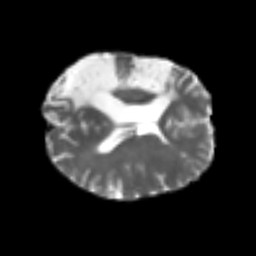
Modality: T2w
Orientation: axial
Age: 39
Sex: female
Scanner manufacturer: siemens
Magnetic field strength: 3 T
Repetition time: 4.999 s
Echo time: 0.07946 s